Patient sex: M
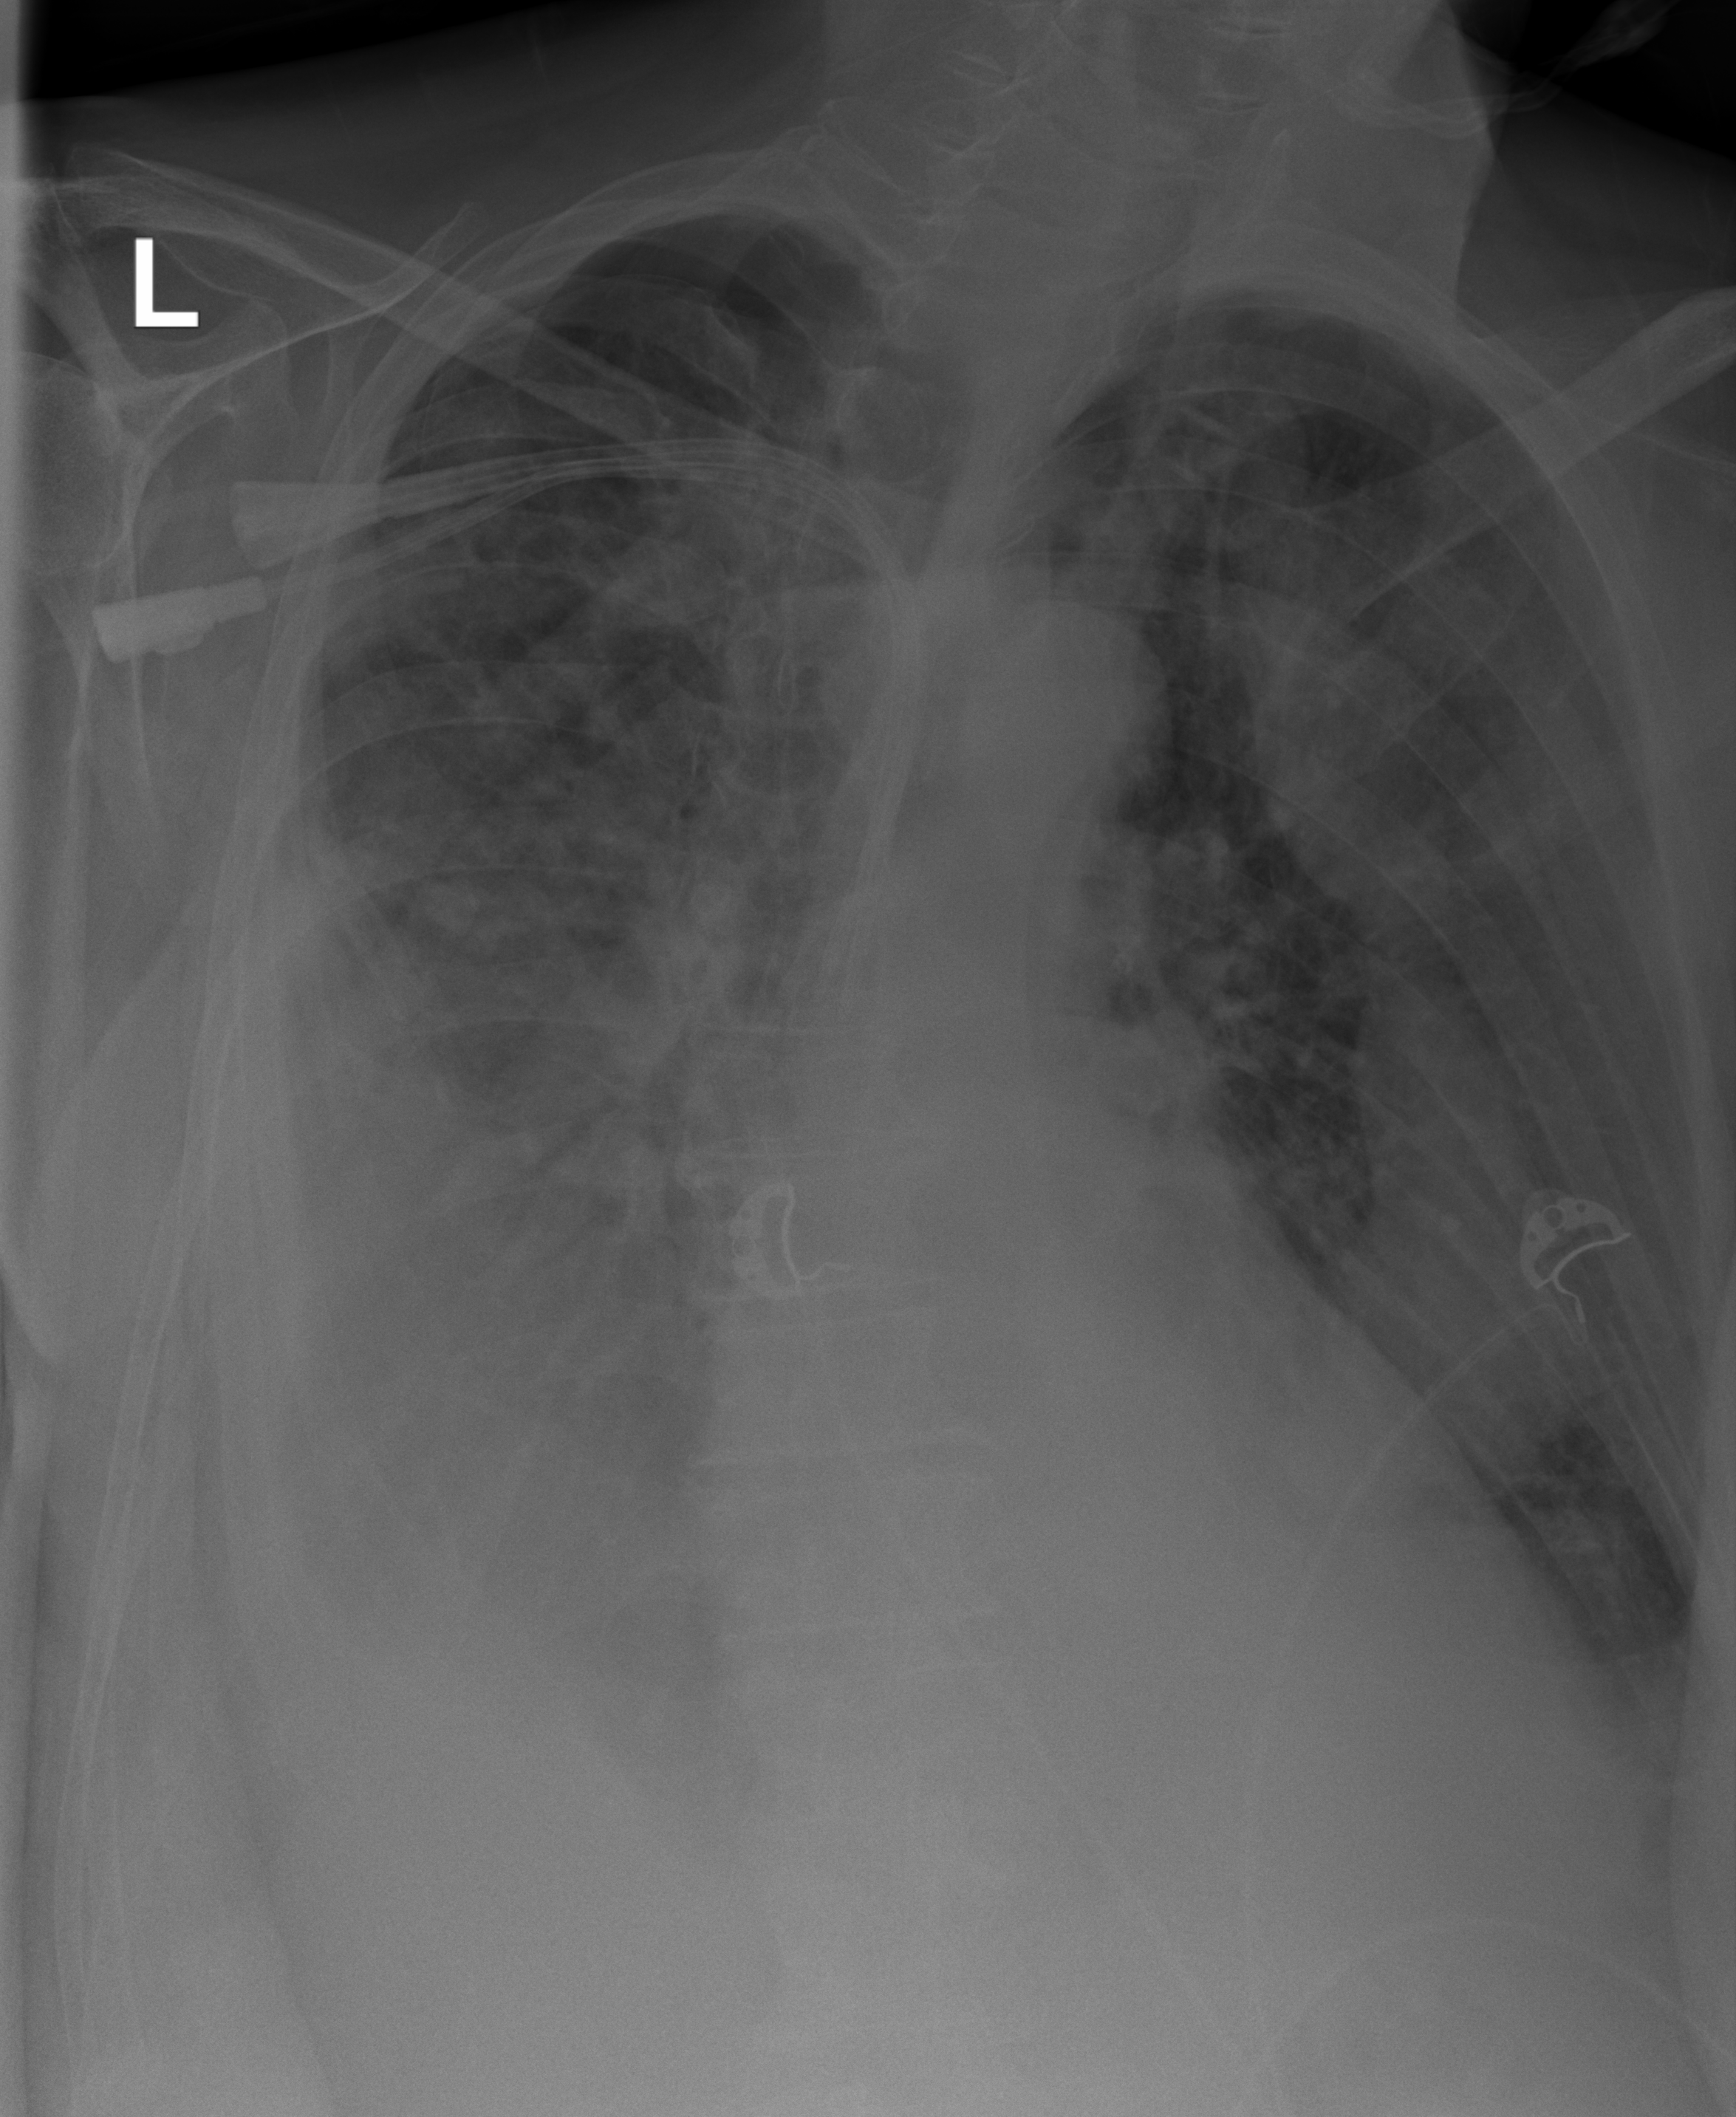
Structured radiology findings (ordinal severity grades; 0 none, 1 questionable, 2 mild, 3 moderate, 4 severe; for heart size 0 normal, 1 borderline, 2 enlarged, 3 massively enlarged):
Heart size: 1
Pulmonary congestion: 2
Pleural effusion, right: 3
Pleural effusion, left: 1
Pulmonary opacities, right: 3
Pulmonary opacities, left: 2
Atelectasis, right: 3
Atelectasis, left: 2